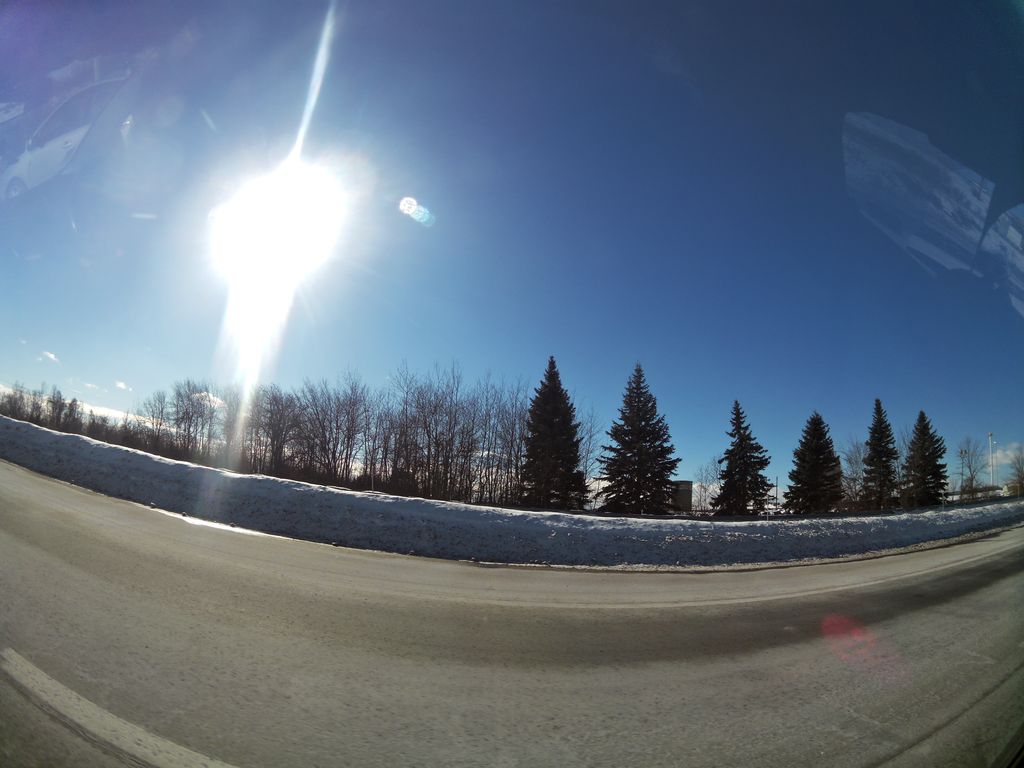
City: ottawa-gatineau